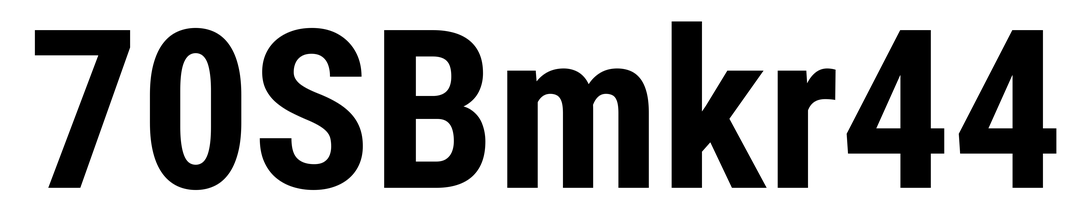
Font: Roboto_Condensed_Bold